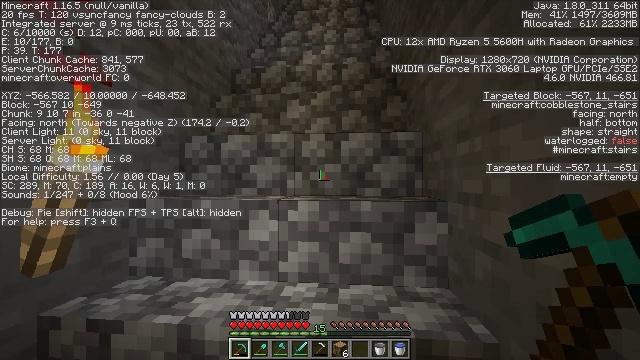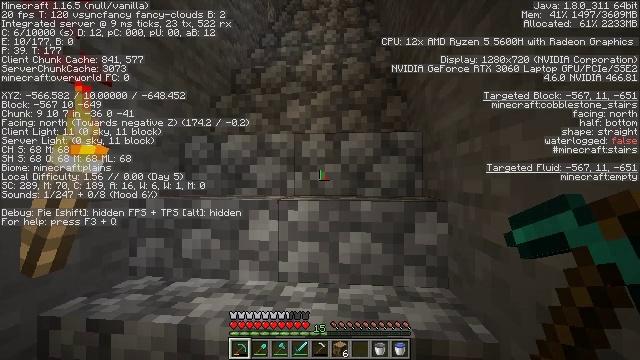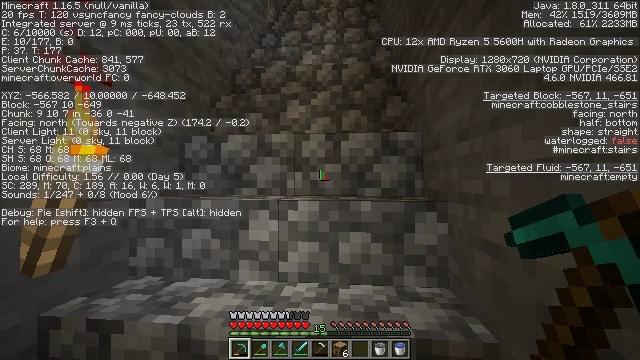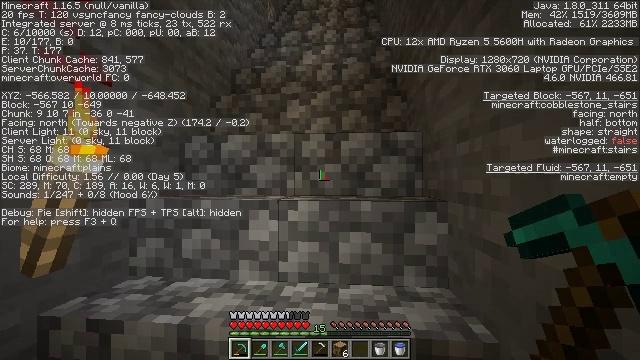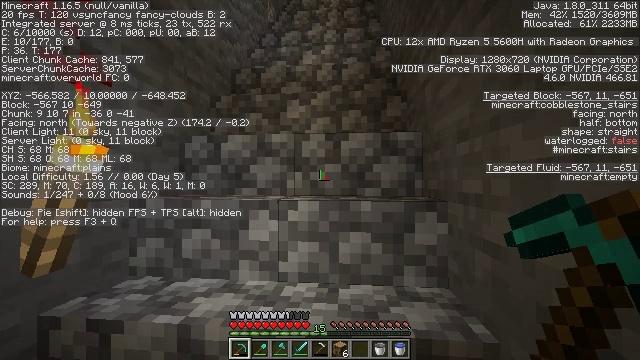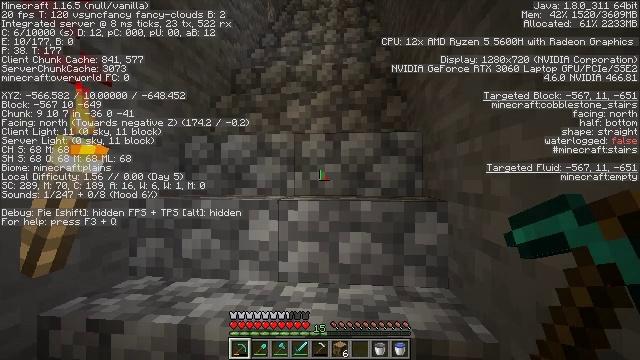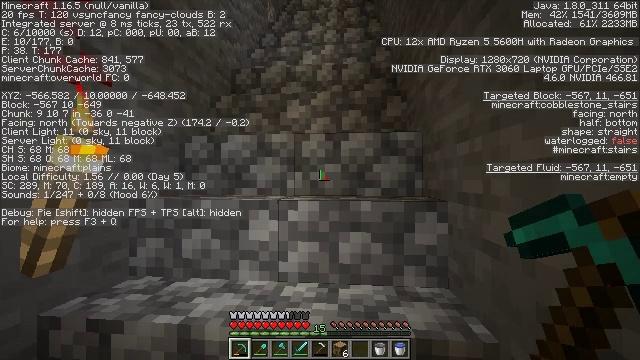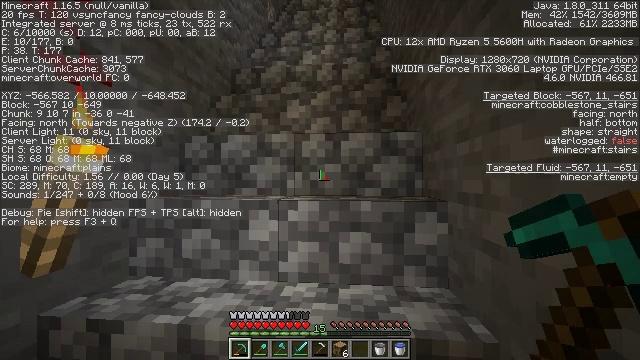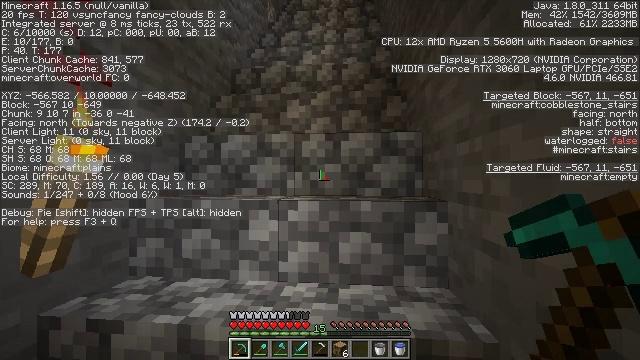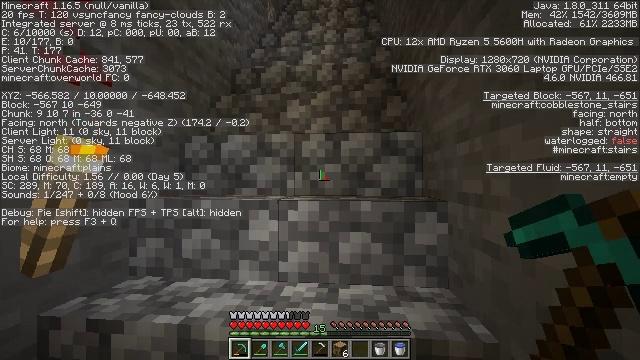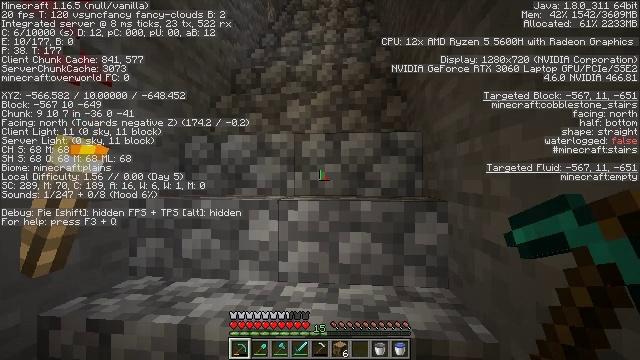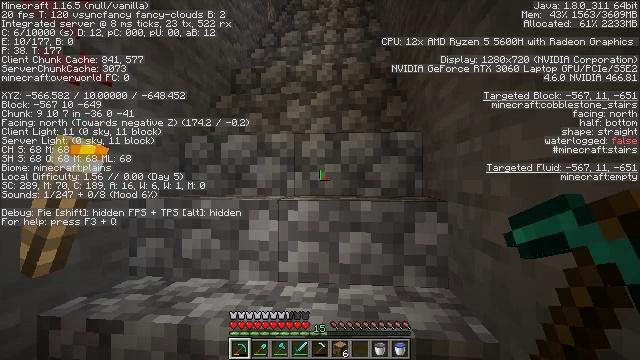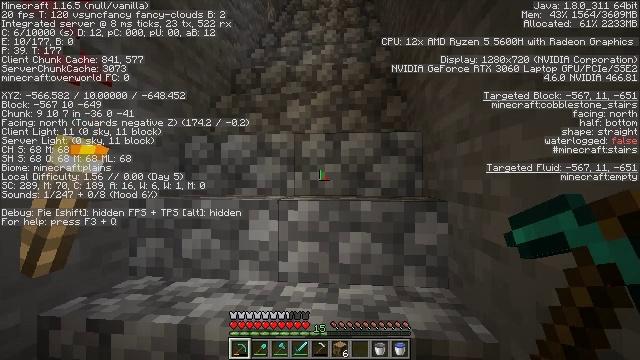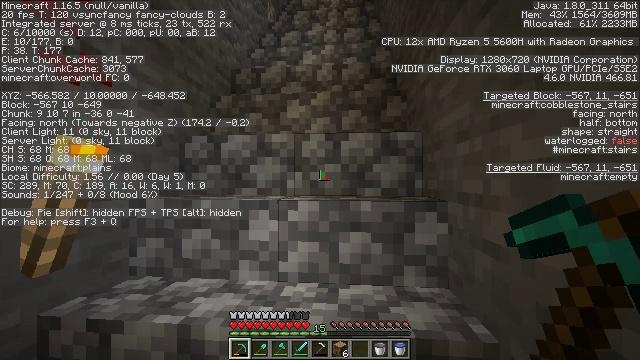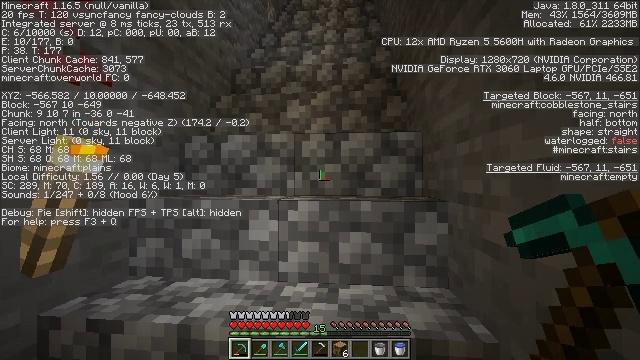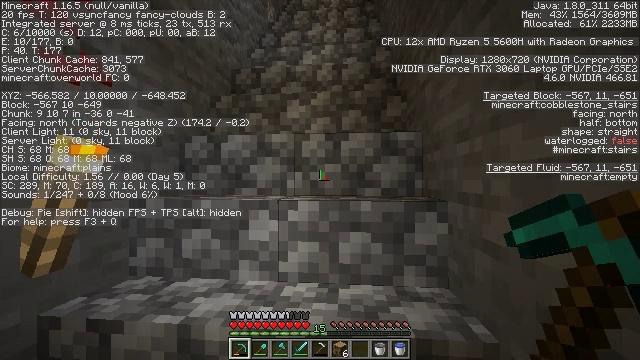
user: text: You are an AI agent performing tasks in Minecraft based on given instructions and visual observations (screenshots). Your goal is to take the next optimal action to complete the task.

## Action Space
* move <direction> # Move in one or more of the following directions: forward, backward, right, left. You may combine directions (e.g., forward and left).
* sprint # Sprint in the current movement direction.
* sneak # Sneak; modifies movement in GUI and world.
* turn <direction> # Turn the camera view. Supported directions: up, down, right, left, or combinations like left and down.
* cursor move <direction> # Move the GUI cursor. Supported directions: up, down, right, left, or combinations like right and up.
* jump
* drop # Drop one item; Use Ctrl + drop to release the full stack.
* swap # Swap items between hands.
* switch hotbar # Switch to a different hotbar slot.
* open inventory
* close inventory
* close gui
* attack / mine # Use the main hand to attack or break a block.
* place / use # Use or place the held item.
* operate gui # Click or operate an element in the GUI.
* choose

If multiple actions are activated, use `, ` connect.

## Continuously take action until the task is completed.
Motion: motion action
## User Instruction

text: Drop a diamond pickaxe.
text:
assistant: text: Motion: no_op
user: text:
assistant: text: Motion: no_op
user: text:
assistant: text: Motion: no_op
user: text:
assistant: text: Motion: no_op
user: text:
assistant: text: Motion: no_op
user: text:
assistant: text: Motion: no_op
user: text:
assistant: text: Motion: no_op
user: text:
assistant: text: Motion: no_op
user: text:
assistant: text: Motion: no_op
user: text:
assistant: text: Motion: no_op
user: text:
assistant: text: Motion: no_op
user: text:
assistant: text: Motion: no_op
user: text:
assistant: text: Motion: no_op
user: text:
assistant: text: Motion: no_op
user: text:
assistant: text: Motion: no_op
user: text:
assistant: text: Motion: no_op
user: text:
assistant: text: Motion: no_op
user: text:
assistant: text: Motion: no_op
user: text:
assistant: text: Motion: no_op
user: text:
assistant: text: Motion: no_op
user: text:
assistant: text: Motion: no_op
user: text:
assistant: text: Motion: no_op
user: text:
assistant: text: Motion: no_op
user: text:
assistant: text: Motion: no_op
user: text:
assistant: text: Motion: no_op
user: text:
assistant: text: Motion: no_op
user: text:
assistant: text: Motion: no_op
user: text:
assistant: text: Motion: no_op
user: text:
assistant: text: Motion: no_op
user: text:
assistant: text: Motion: no_op